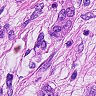
Metastatic tissue present: yes